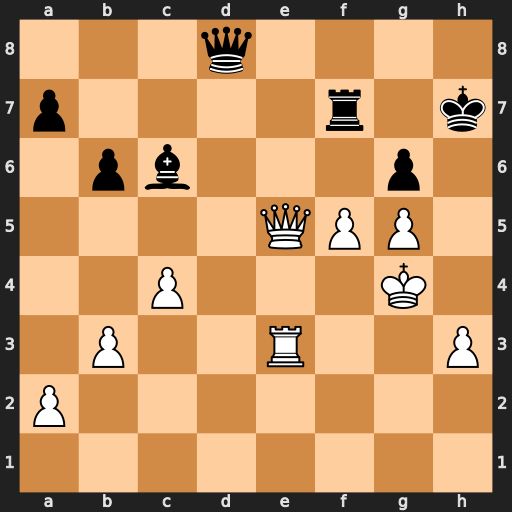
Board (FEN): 3q4/p4r1k/1pb3p1/4QPP1/2P3K1/1P2R2P/P7/8
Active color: w
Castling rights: -
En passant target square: -
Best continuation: fxg6+ Kxg6 Qe6+ Kg7 Qxc6 Qd1+ Rf3 Rxf3 Qxf3